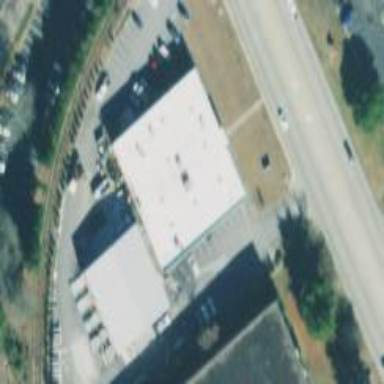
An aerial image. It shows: Office building.